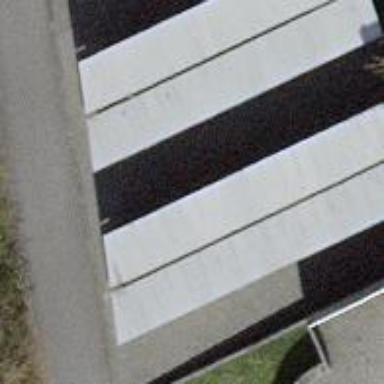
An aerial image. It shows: View of roof of building.